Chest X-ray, AP view. Patient: 26 years old, sex F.
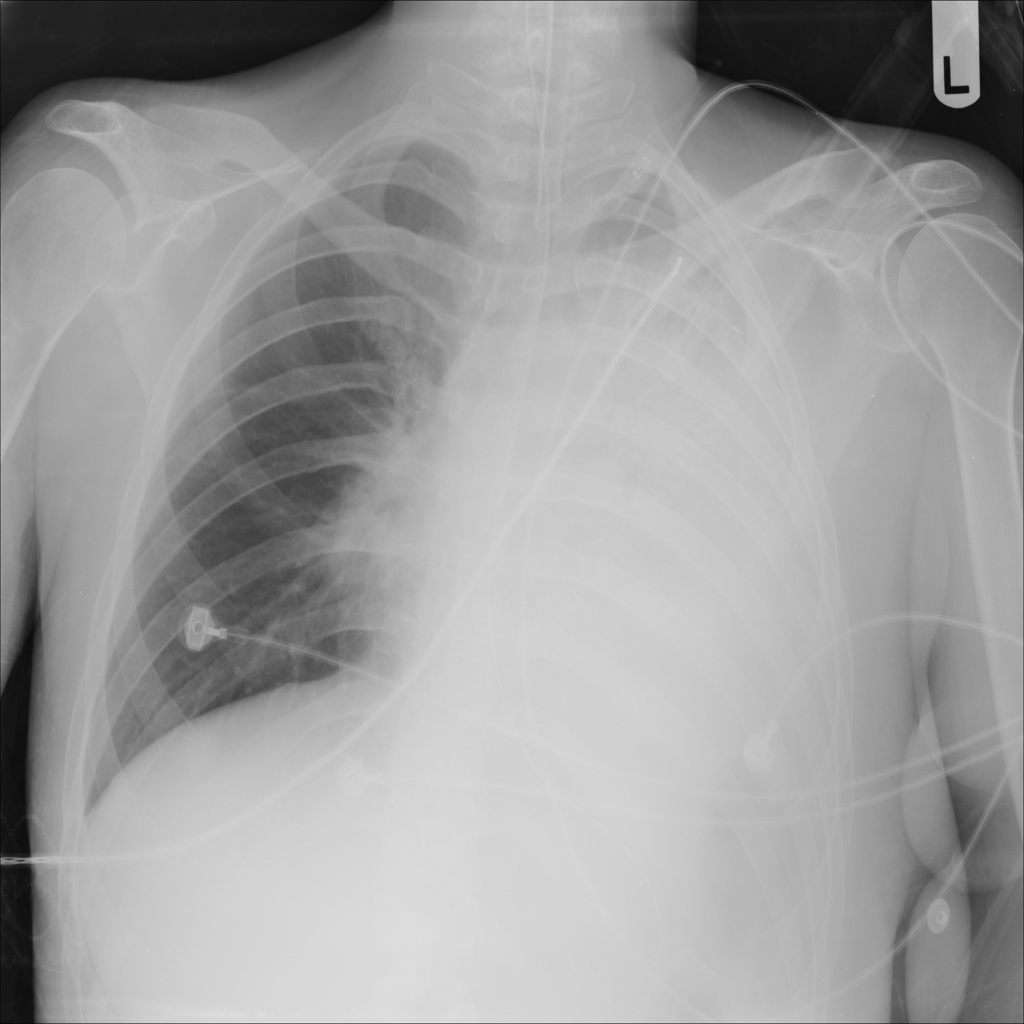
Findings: Fibrosis